Question: I have a transparent png inside a UIImageView ('self.myImage') that I want to rotate around its center point.
The code should be pretty simple:
'''
[self.myImage.layer setAnchorPoint:CGPointMake(0.5, 0.5)];
[UIView animateWithDuration:1.0 animations:^{
[self.myImage setTransform:CGAffineTransformMakeRotation(angle)];
}];
'''
The image rotates at the right speed/time and at the right angle, but its position gets shifted. Here's an example of what's happening:

The gray square is just to show position in the screen. The transparent png (contained in a UIImageView) is the other figure. The white dotted lines show the center of the UIImageView. The left side of the image shows the original position of the image, the right side shows the image after being rotated with the above code (which gets shifted a little down to the right). The black and white circles are in the center of the image file.
Is there something that I'm missing? As far as I understand, the first line above is not required because those are the defaults. Do I have to set/unset something in the storyboard/programmatically?
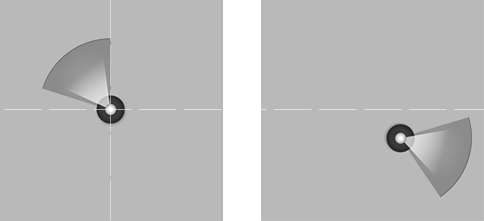
Answer: I found out that the code I need to accomplish what I needed was simpler than the one given by @Albin Joseph, but it did point me to the right direction.
My animation needs to pick up where it left off and rotate to a new position. Some times it will be animated and sometimes it won't. So hence the code:
'''
CGFloat duration = animated ? 0.5 : 0.01;
CABasicAnimation *animation = [CABasicAnimation animationWithKeyPath:@"transform.rotation.z"];
animation.fromValue = [[self.turnIndicatorImage.layer presentationLayer] valueForKeyPath:@"transform.rotation.z"];
animation.toValue = angle;
animation.duration = duration;
animation.fillMode = kCAFillModeForwards;
animation.repeatCount = 0;
animation.removedOnCompletion = NO;
animation.timingFunction = [CAMediaTimingFunction functionWithName:kCAMediaTimingFunctionLinear];
[self.turnIndicatorImage.layer addAnimation:animation forKey:@"transform.rotation.z"];
'''